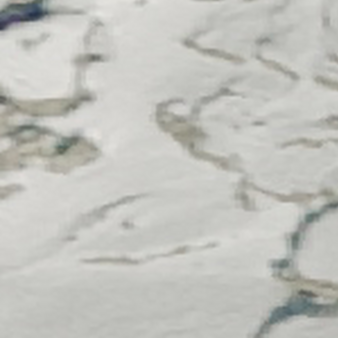
Label: other